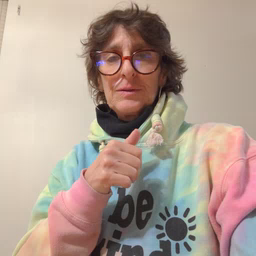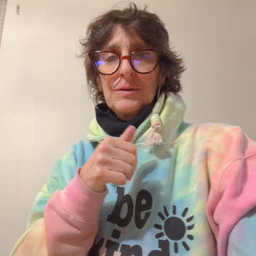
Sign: sleepy